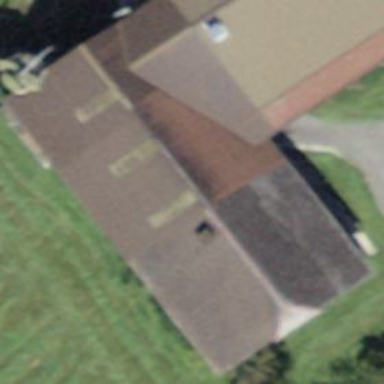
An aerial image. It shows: Farm building.